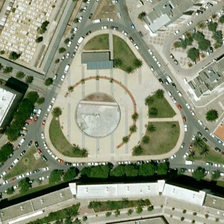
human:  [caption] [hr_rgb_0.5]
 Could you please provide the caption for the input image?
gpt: some buildings and several green trees are around a triangular square .

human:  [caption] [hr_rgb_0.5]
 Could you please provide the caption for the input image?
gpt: some buildings and several green trees are around a triangular square .

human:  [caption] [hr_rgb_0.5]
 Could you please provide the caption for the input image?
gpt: some buildings and several green trees are around a triangular square .

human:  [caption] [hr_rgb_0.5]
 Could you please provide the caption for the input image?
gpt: some buildings and several green trees are around a triangular square .

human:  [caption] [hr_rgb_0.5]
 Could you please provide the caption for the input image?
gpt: some buildings and several green trees are around a triangular square .